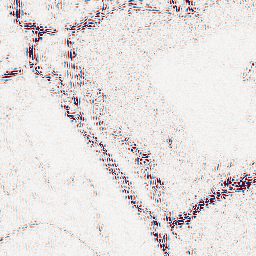
Category: wavelet
Decomposition family: wavelet_dwt
Decomposition parameters: wavelet: coif2
level: 2
Upsampling method: bspline
Upsampling parameters: scale: 2
Upsampling scale: 2